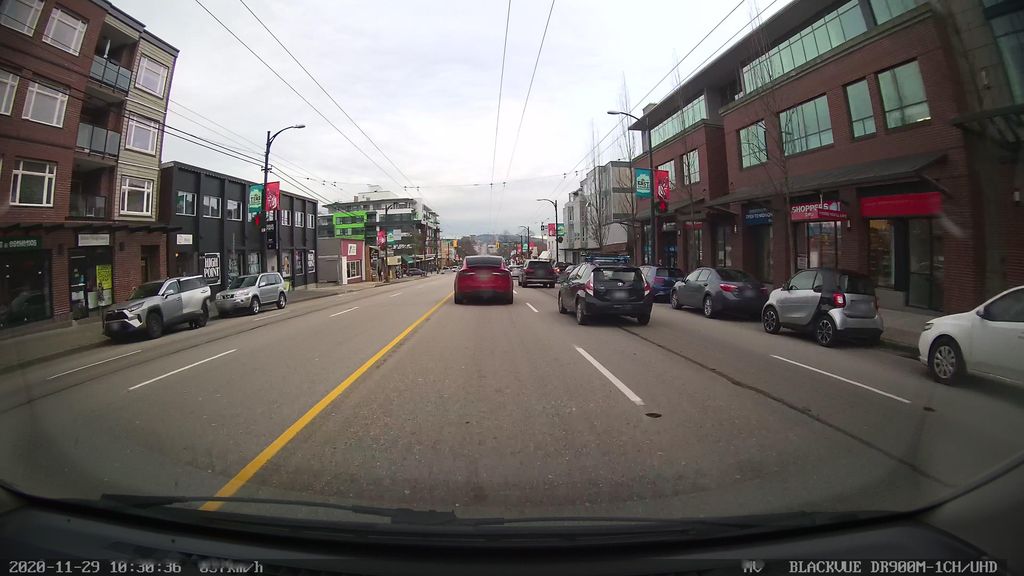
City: vancouver